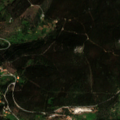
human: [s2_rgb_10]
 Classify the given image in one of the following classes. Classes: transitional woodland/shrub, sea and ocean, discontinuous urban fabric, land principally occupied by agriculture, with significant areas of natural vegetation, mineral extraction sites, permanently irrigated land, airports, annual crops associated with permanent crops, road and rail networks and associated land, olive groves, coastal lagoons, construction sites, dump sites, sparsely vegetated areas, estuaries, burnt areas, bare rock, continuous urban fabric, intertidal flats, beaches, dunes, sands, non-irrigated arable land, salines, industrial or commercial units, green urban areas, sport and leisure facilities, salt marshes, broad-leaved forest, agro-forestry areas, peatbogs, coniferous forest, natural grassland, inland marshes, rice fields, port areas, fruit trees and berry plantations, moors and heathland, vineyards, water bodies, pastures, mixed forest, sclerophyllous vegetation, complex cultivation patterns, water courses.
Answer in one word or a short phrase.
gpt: complex cultivation patterns, land principally occupied by agriculture, with significant areas of natural vegetation, broad-leaved forest